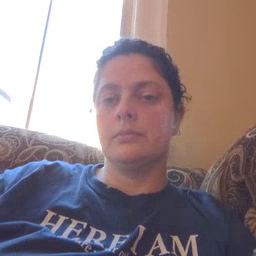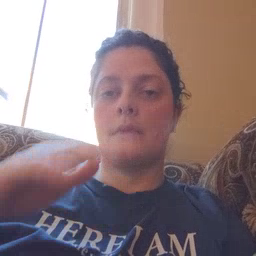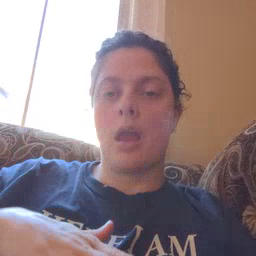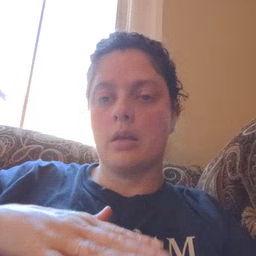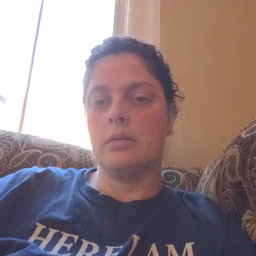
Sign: on